Aerial crown-view tile of a tropical tree (Barro Colorado Island, Panama), acquired 20250715:
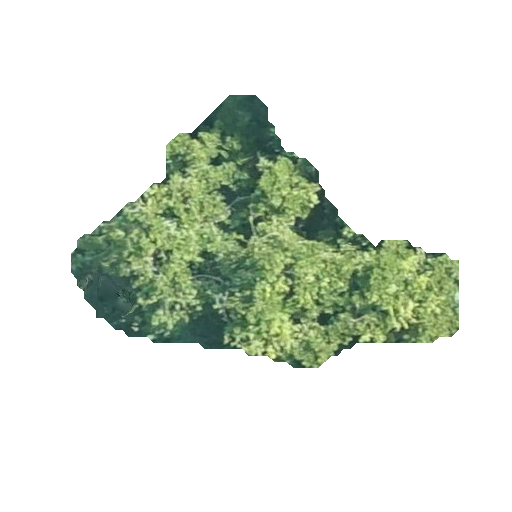
Species: Beilschmiedia tovarensis
GBIF accepted scientific name: Beilschmiedia tovarensis
Crown area: 88.212 m²